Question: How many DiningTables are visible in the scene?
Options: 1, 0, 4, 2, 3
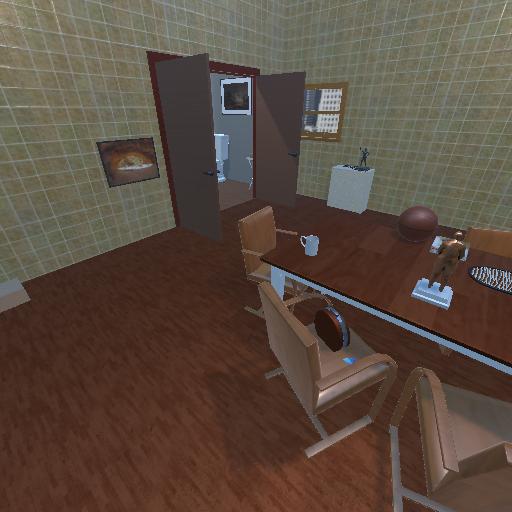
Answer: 1